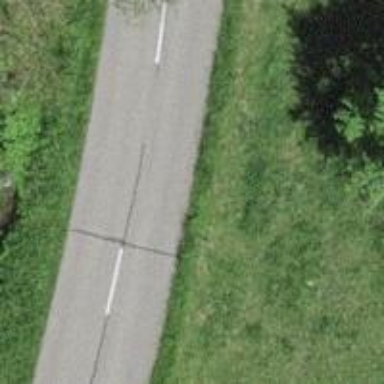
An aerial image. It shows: Tertiary road.